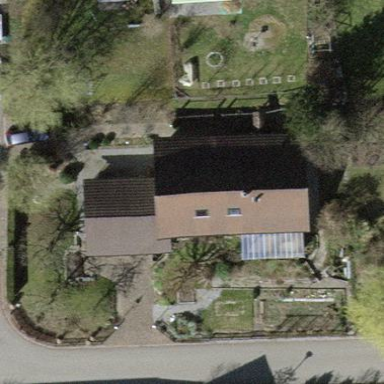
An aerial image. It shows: White house with gabled roof made of grey roof tiles.